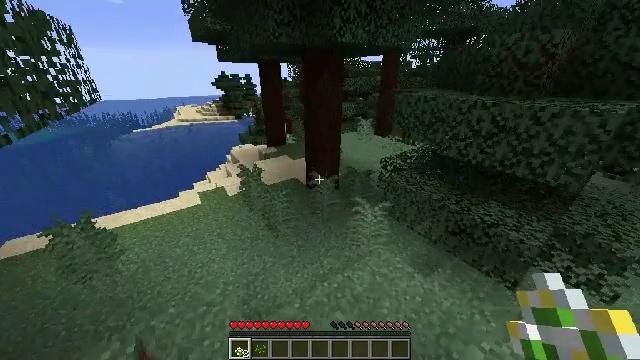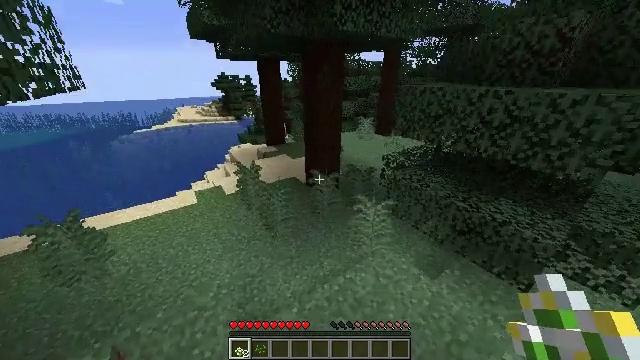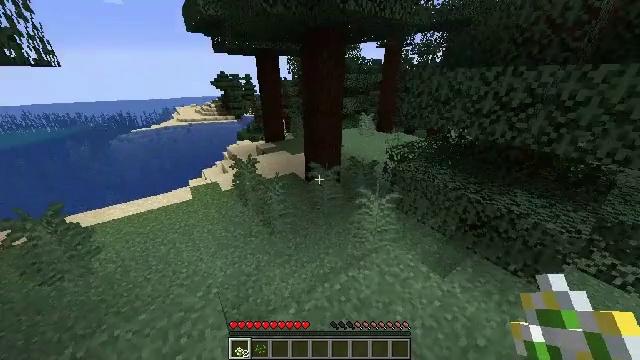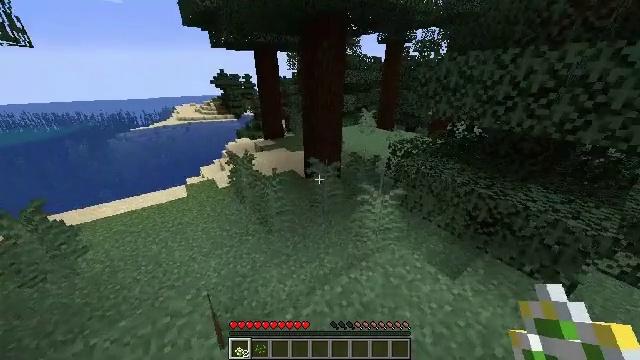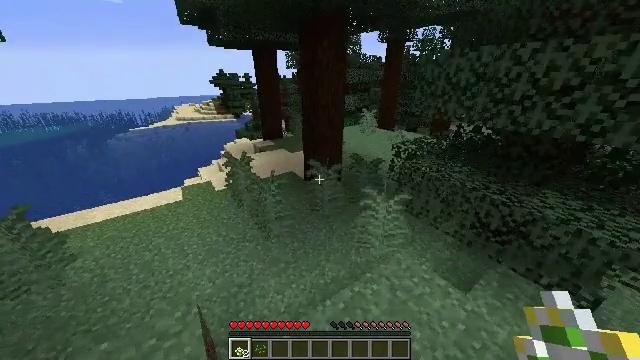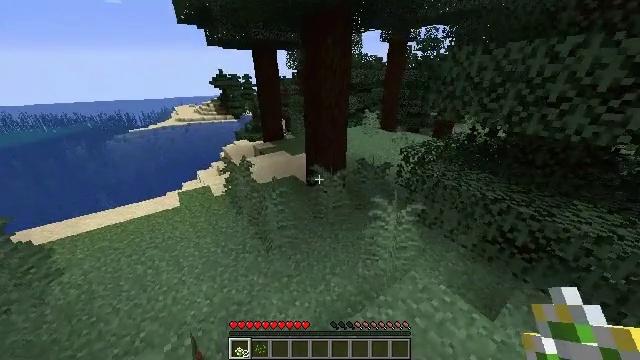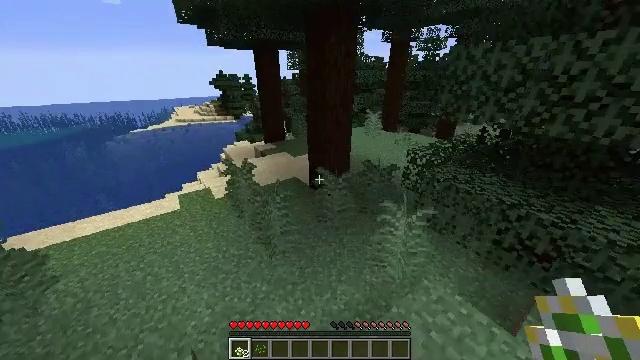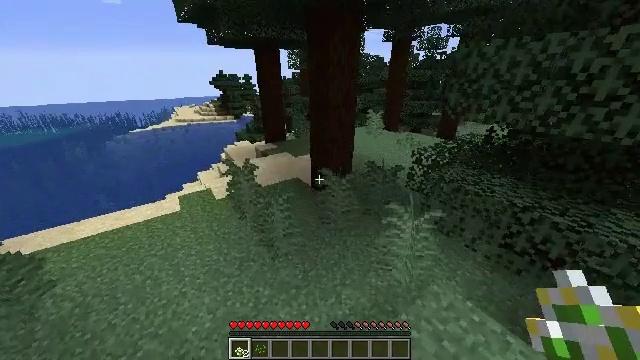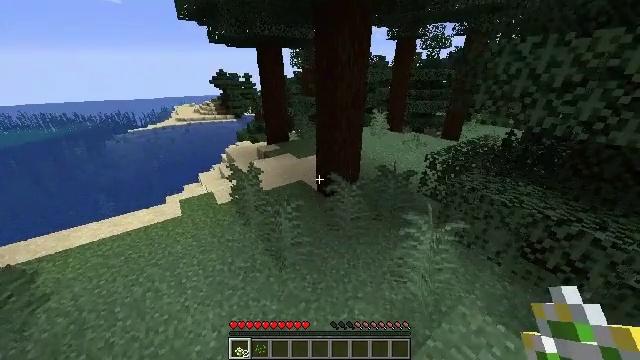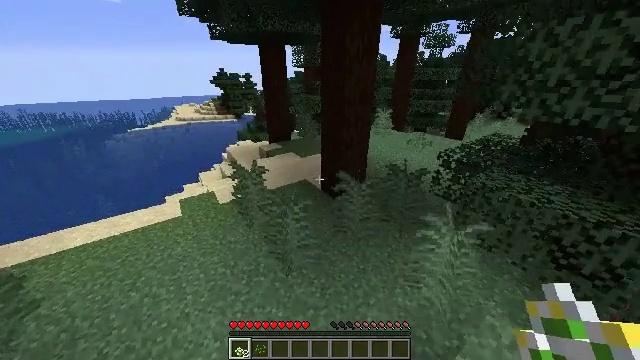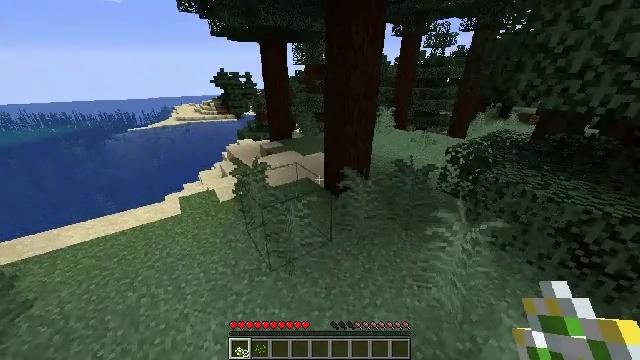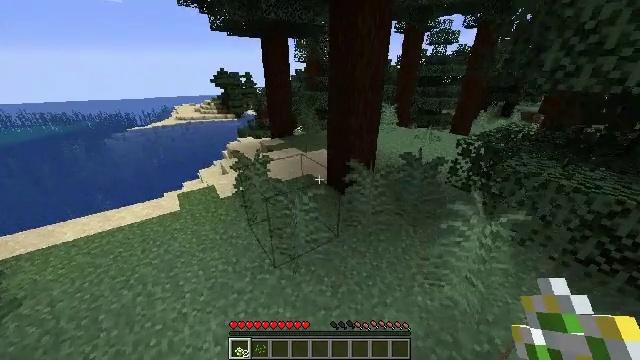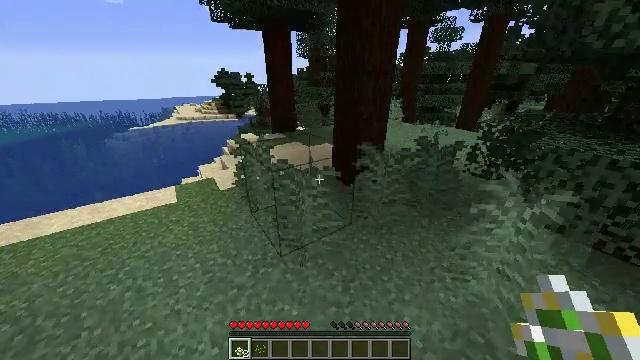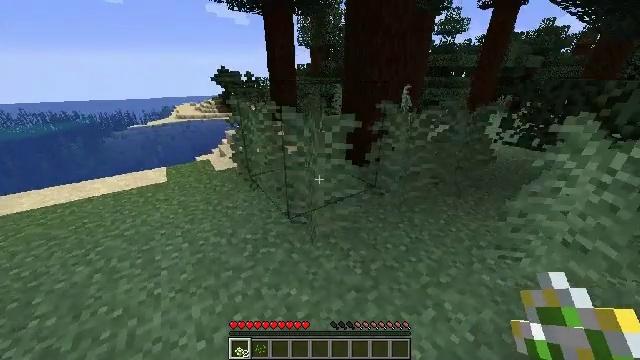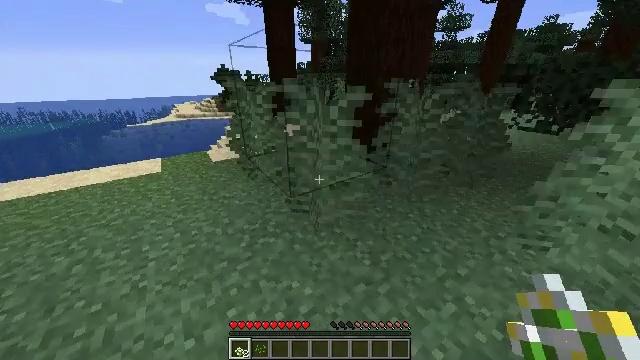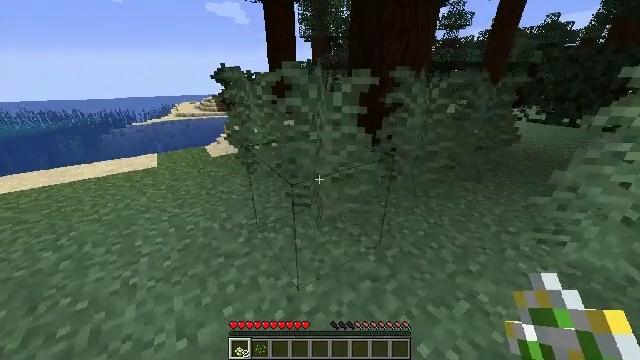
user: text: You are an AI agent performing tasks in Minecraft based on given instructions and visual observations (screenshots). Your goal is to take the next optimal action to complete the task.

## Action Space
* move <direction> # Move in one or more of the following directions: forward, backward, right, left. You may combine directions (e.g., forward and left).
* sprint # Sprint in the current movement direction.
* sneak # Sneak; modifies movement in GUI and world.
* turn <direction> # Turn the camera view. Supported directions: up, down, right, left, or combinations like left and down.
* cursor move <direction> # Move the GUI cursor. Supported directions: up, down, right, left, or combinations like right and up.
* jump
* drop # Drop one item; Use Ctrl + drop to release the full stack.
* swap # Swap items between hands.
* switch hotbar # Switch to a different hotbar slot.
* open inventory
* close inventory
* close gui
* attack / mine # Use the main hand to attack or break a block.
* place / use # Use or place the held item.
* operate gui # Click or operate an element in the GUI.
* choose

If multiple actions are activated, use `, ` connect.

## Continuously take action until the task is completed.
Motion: motion action
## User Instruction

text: Kill the cod.
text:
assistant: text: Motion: move forward, sprint
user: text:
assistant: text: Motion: move forward, sprint
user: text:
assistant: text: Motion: move forward, sprint
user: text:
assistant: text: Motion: move forward, sprint
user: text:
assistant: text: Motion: move forward and move left, sprint
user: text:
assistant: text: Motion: move forward and move left, sprint
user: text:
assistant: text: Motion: move forward and move left, sprint
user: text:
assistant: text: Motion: move forward and move left, sprint
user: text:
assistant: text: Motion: move forward and move left, sprint
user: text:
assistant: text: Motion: move forward and move left, sprint
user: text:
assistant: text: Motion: move forward, sprint
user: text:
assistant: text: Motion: move forward, sprint
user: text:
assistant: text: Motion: move forward, sprint
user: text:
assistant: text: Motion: move forward, sprint
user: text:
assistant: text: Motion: move forward, sprint
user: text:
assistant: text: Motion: move forward, sprint
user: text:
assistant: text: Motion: move forward, sprint
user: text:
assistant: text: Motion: move forward, sprint
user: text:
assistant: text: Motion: move forward, sprint
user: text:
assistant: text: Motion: move forward, sprint
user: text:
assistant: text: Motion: move forward, sprint
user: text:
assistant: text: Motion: move forward, sprint
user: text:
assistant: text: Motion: move forward, sprint
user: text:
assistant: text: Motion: move forward, sprint
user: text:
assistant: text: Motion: move forward, sprint
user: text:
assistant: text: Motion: move forward, sprint
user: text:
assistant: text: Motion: move forward, sprint
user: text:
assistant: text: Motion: move forward, sprint, turn up
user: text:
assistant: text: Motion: move forward and move left, sprint, turn right and up
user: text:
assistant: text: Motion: move forward and move left, sprint